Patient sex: M
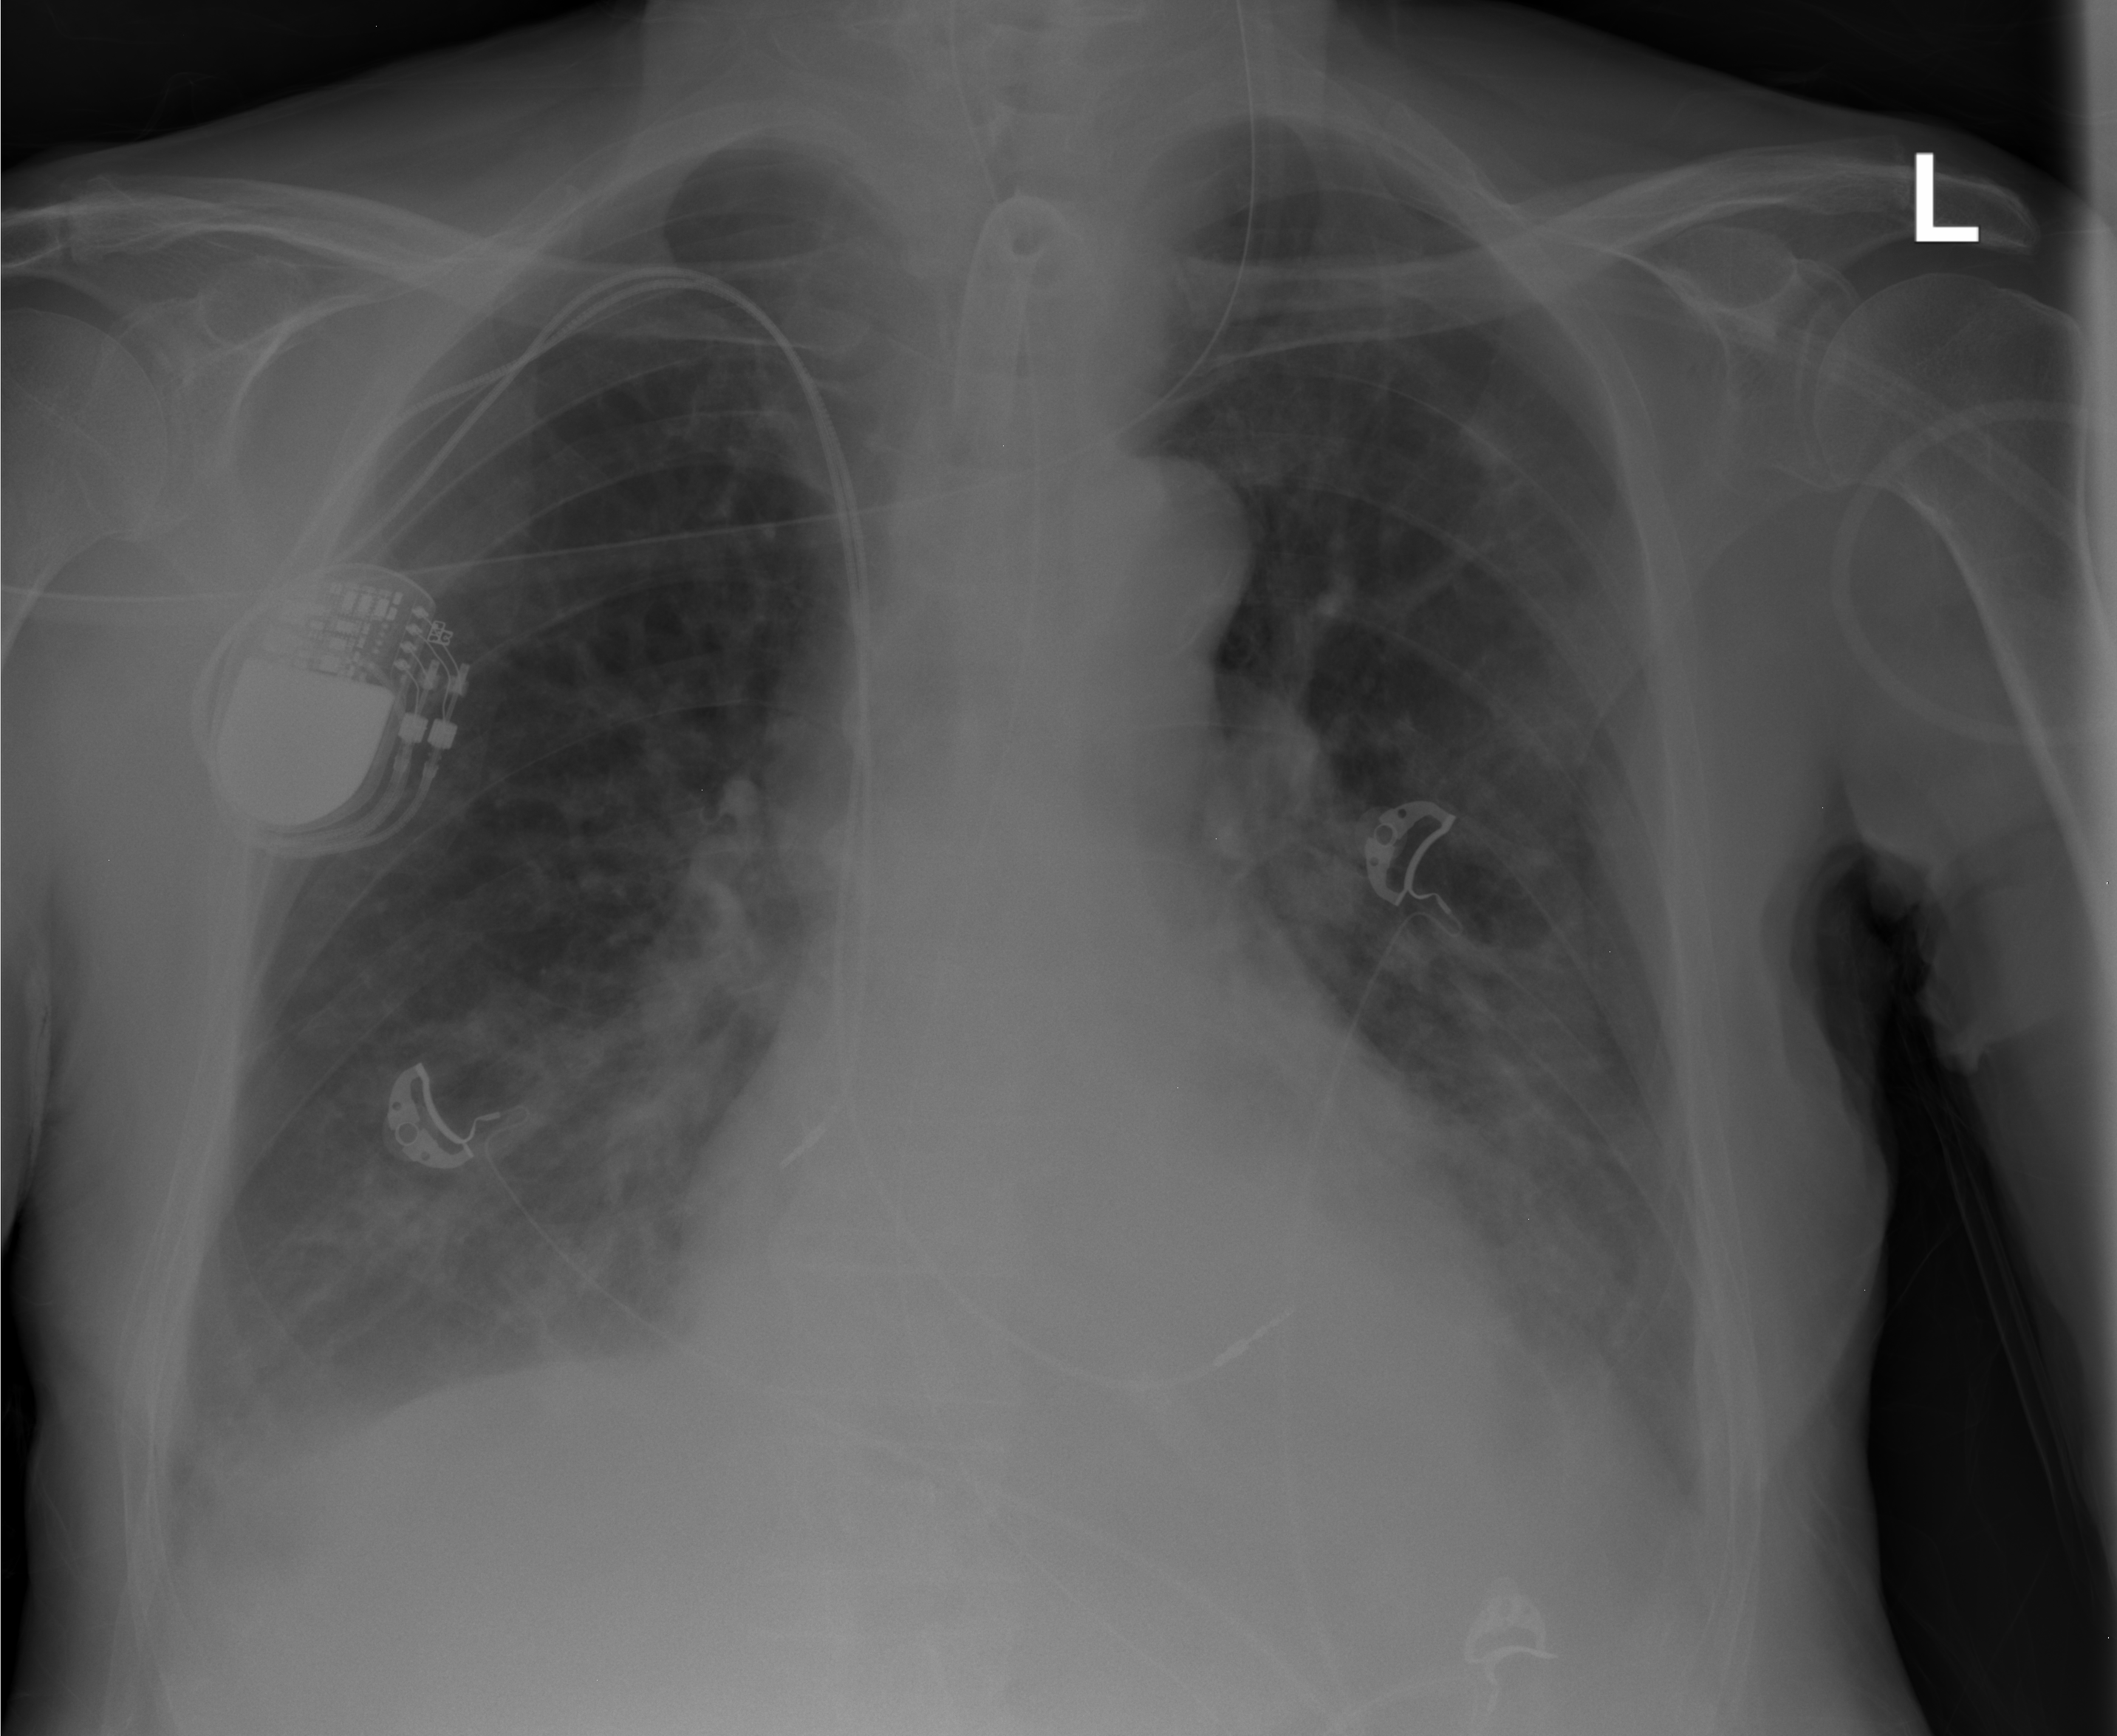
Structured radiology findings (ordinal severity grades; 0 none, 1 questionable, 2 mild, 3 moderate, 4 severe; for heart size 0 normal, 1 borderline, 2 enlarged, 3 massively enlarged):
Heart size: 0
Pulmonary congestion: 0
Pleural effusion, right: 2
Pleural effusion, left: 3
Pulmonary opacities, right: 0
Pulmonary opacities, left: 0
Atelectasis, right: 2
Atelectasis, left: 2